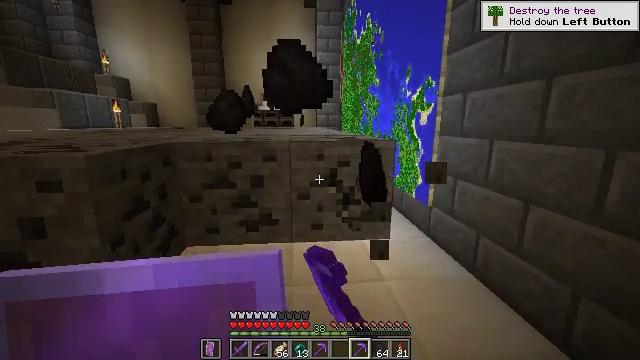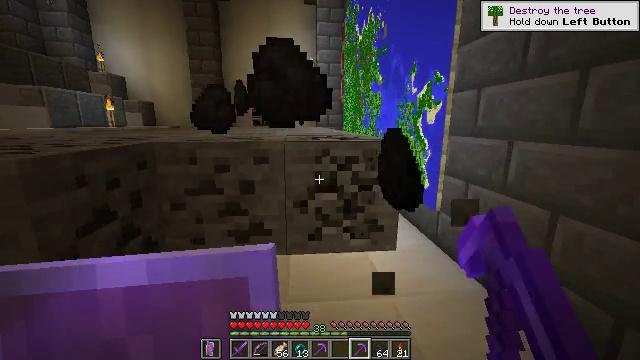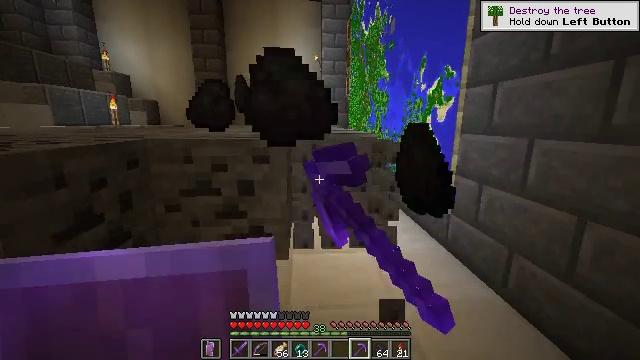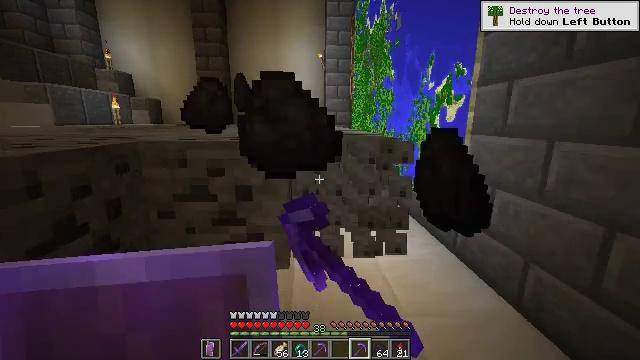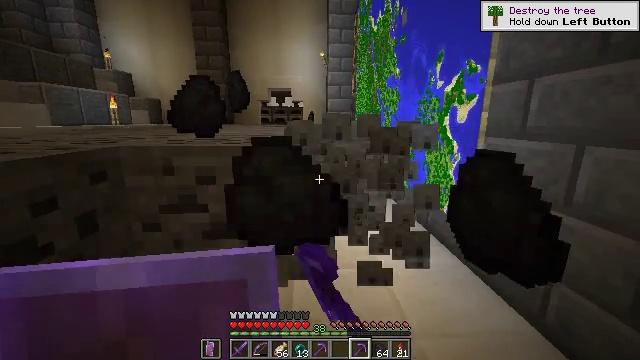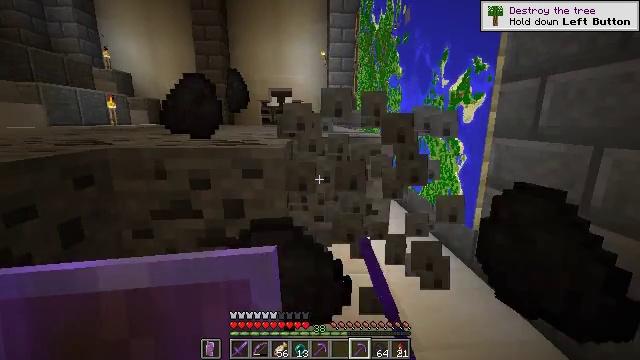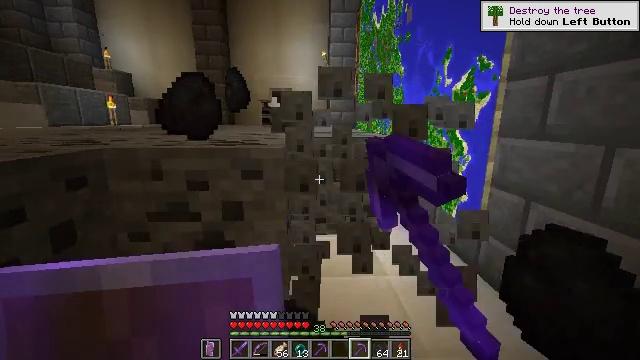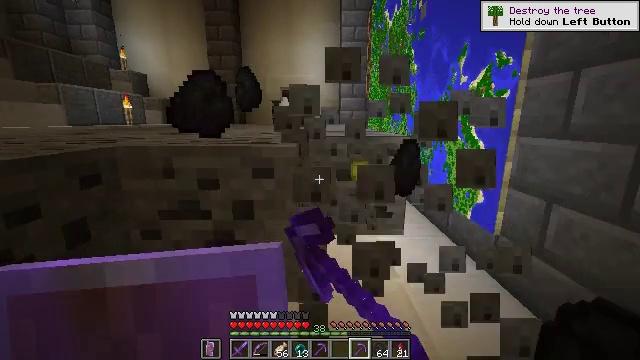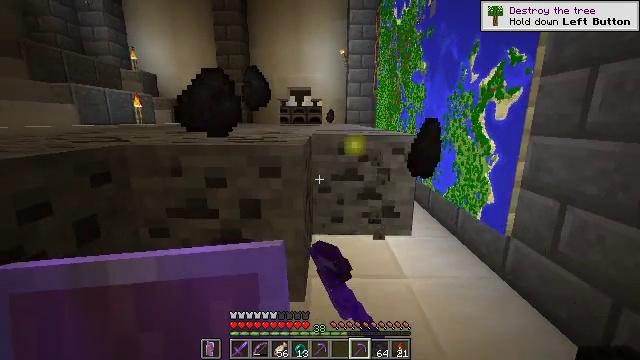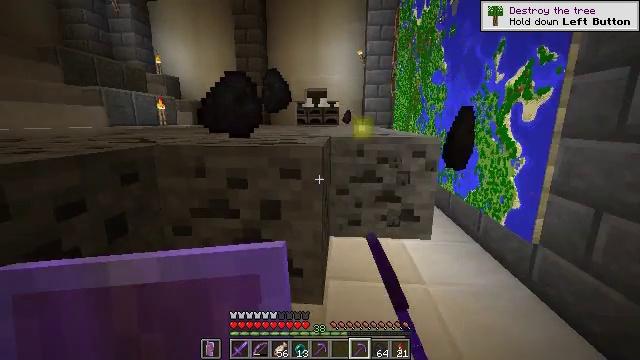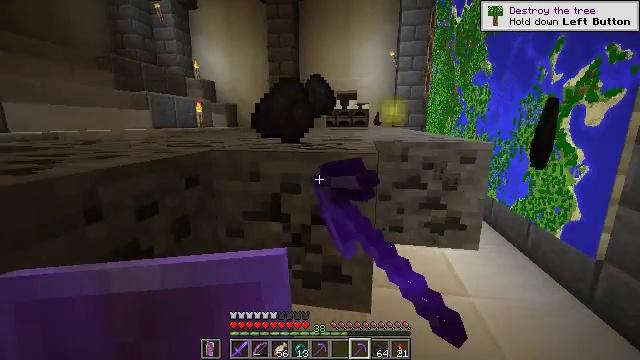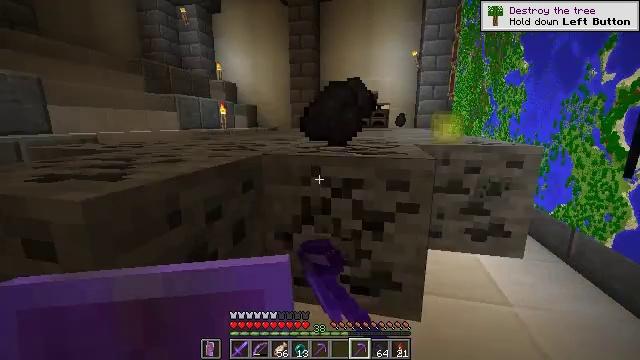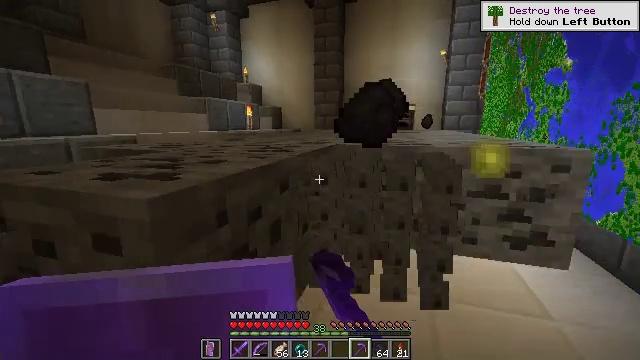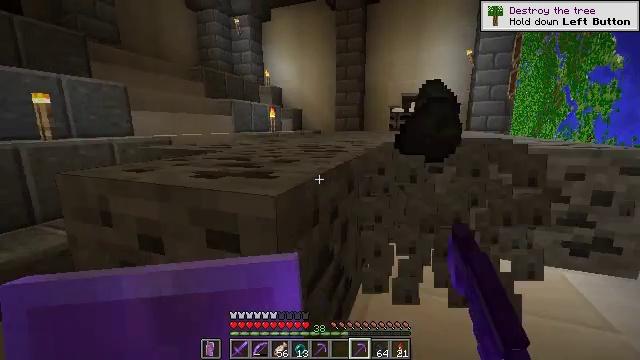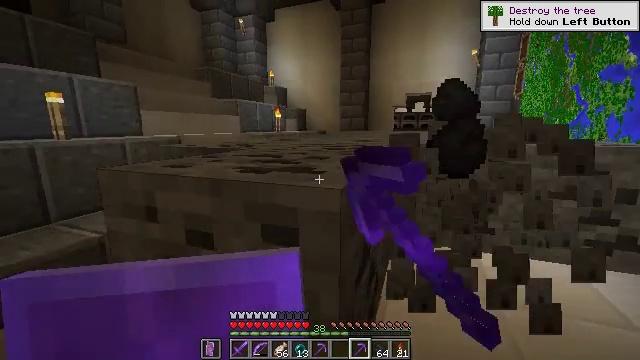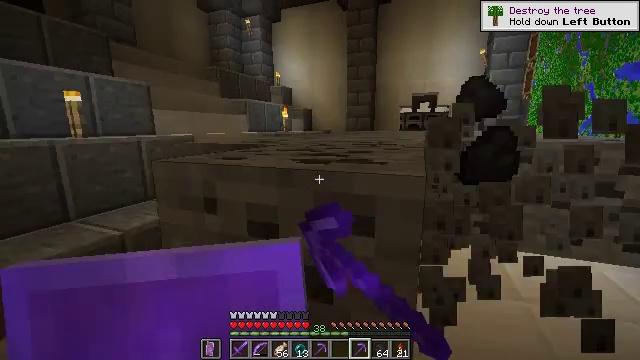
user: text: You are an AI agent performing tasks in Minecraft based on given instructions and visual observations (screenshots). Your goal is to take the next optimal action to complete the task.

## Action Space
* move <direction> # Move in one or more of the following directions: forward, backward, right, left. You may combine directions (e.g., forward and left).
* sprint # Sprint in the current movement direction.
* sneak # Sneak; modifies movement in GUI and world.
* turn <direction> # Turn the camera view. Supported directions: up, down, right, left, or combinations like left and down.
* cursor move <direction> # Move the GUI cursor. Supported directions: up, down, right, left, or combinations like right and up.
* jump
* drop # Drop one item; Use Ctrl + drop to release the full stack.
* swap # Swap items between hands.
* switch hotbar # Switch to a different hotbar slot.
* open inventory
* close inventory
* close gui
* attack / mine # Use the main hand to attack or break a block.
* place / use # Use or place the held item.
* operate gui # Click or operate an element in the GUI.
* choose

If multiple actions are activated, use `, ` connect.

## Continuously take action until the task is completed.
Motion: motion action
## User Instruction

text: Break the coal ore to collect coal.
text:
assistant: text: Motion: move forward, attack / mine
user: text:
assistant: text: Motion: move forward, turn left, attack / mine
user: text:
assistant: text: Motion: move forward, attack / mine
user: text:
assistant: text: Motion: attack / mine
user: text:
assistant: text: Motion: attack / mine
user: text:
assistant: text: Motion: attack / mine
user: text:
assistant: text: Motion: turn left, attack / mine
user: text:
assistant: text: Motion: turn left, attack / mine
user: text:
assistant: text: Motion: move left, turn left, attack / mine
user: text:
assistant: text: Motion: move left, turn left, attack / mine
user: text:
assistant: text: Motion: move left, turn left, attack / mine
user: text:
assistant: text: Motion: move left, turn left, attack / mine
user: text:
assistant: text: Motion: move left, turn left, attack / mine
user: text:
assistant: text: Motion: move left, attack / mine
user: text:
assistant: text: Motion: move left, attack / mine
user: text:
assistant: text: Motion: move left, attack / mine
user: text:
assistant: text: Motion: attack / mine
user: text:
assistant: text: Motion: turn right, attack / mine
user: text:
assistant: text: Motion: turn right, attack / mine
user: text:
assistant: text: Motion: attack / mine
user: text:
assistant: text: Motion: attack / mine
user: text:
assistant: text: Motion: turn right, attack / mine
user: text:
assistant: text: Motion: turn right, attack / mine
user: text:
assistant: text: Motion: attack / mine
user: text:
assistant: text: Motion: attack / mine
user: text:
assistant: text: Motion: attack / mine
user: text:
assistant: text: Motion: move forward, attack / mine
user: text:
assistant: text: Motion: move forward, turn left, attack / mine
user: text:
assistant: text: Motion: move forward, turn left, attack / mine
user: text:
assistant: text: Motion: move forward, turn left, attack / mine